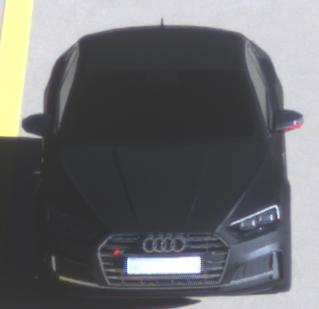
Make: Audi
Model: S5 Sportback
Detailed model: 8T Facelift
Model produced from: 2011
Model produced until: 2016
Doors: 5
Color: black
Road condition: dry road
Daytime: morning or afternoon
Contrast: high contrast